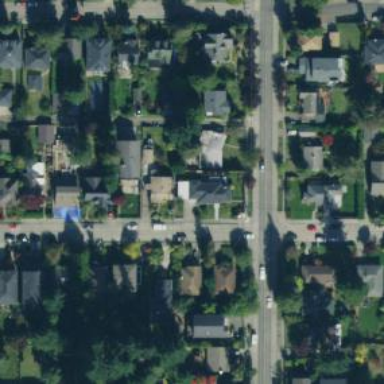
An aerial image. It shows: Residential road with separate sidewalk.